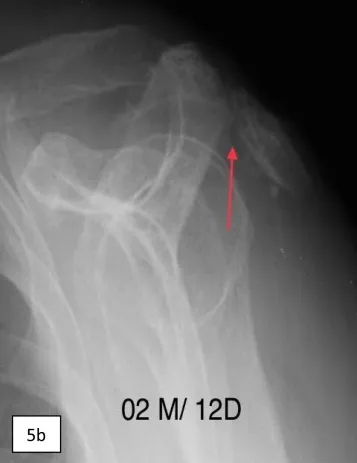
Post-operative left shoulder x-rays. O. ); b) outlet view, red arrow: acromion fracture after removal of osteosynthesis material.
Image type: radiology (x_ray)